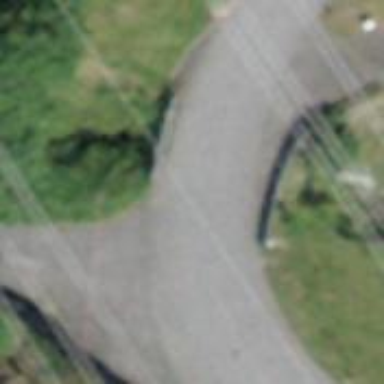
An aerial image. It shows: Unclassified road on bridge.